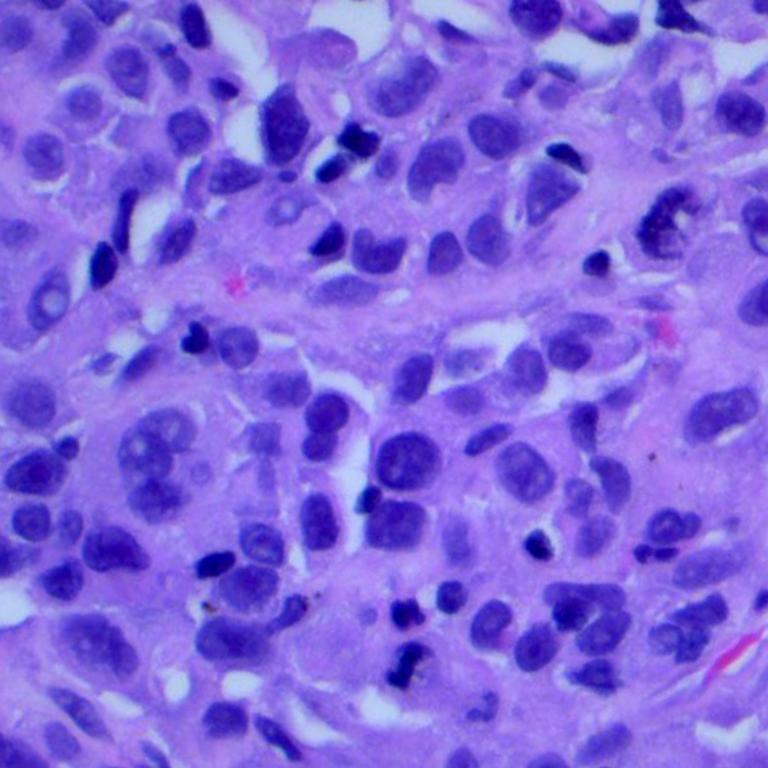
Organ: lung
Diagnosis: adenocarcinomas